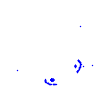
Particle: pion